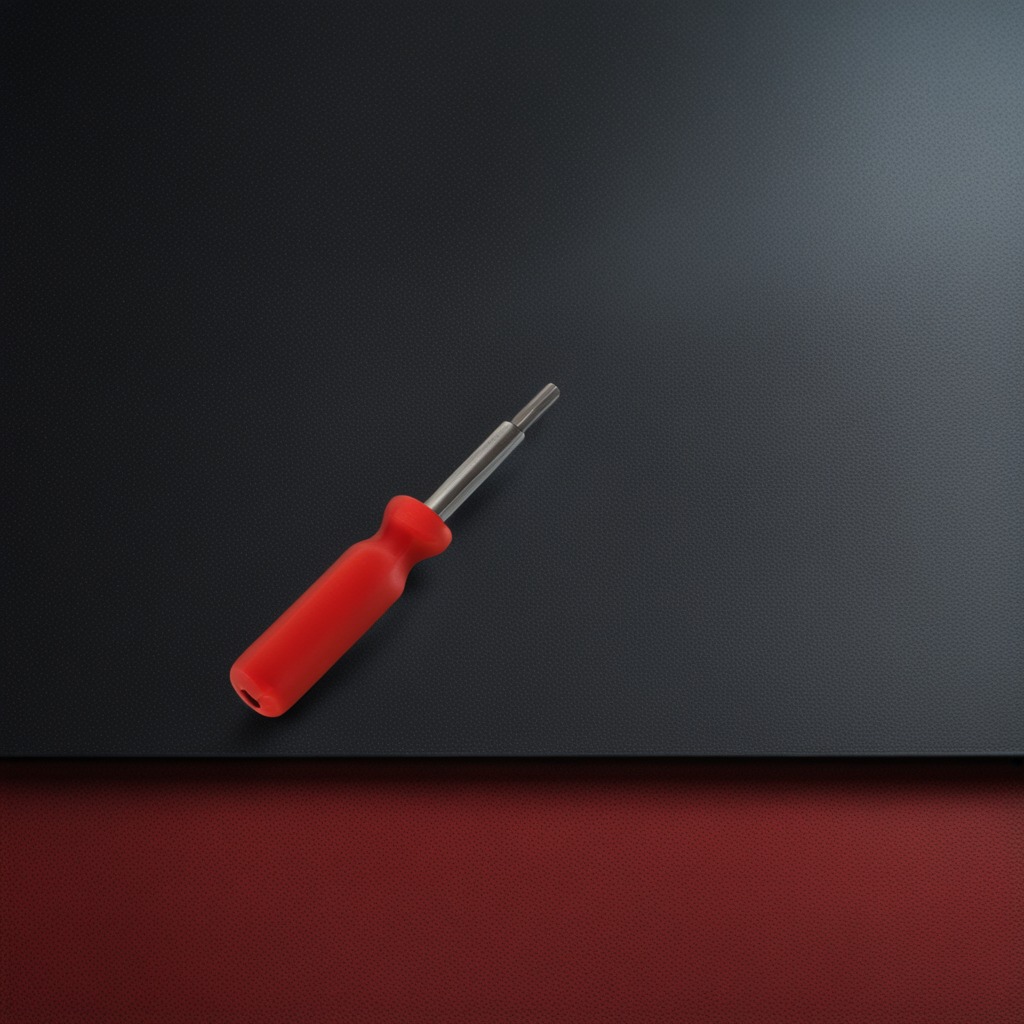
A screwdriver is lying on the clean granite tabletop.